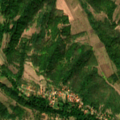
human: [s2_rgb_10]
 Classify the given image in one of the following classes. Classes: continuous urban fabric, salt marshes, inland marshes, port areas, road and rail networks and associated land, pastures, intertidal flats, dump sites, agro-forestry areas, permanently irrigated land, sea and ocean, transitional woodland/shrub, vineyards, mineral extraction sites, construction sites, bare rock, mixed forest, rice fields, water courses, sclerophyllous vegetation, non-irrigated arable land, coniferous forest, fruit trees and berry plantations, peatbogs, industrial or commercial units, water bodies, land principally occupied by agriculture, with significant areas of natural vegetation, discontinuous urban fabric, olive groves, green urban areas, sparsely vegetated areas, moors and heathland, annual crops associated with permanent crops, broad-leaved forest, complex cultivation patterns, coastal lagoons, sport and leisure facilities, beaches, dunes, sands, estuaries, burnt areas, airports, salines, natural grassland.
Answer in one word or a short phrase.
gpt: discontinuous urban fabric, complex cultivation patterns, land principally occupied by agriculture, with significant areas of natural vegetation, broad-leaved forest, transitional woodland/shrub